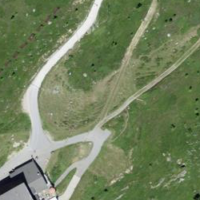
EUNIS habitat code: 23
Species observed at this site:
Arctostaphylos uva-ursi
Lysandra coridon
Gymnadenia conopsea